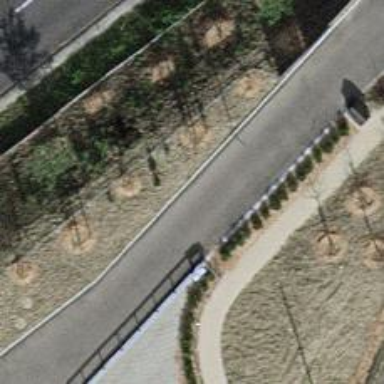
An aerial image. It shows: Pedestrian road.